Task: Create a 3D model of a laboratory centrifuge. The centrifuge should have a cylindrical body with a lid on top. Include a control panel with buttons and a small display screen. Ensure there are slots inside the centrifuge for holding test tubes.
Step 75:
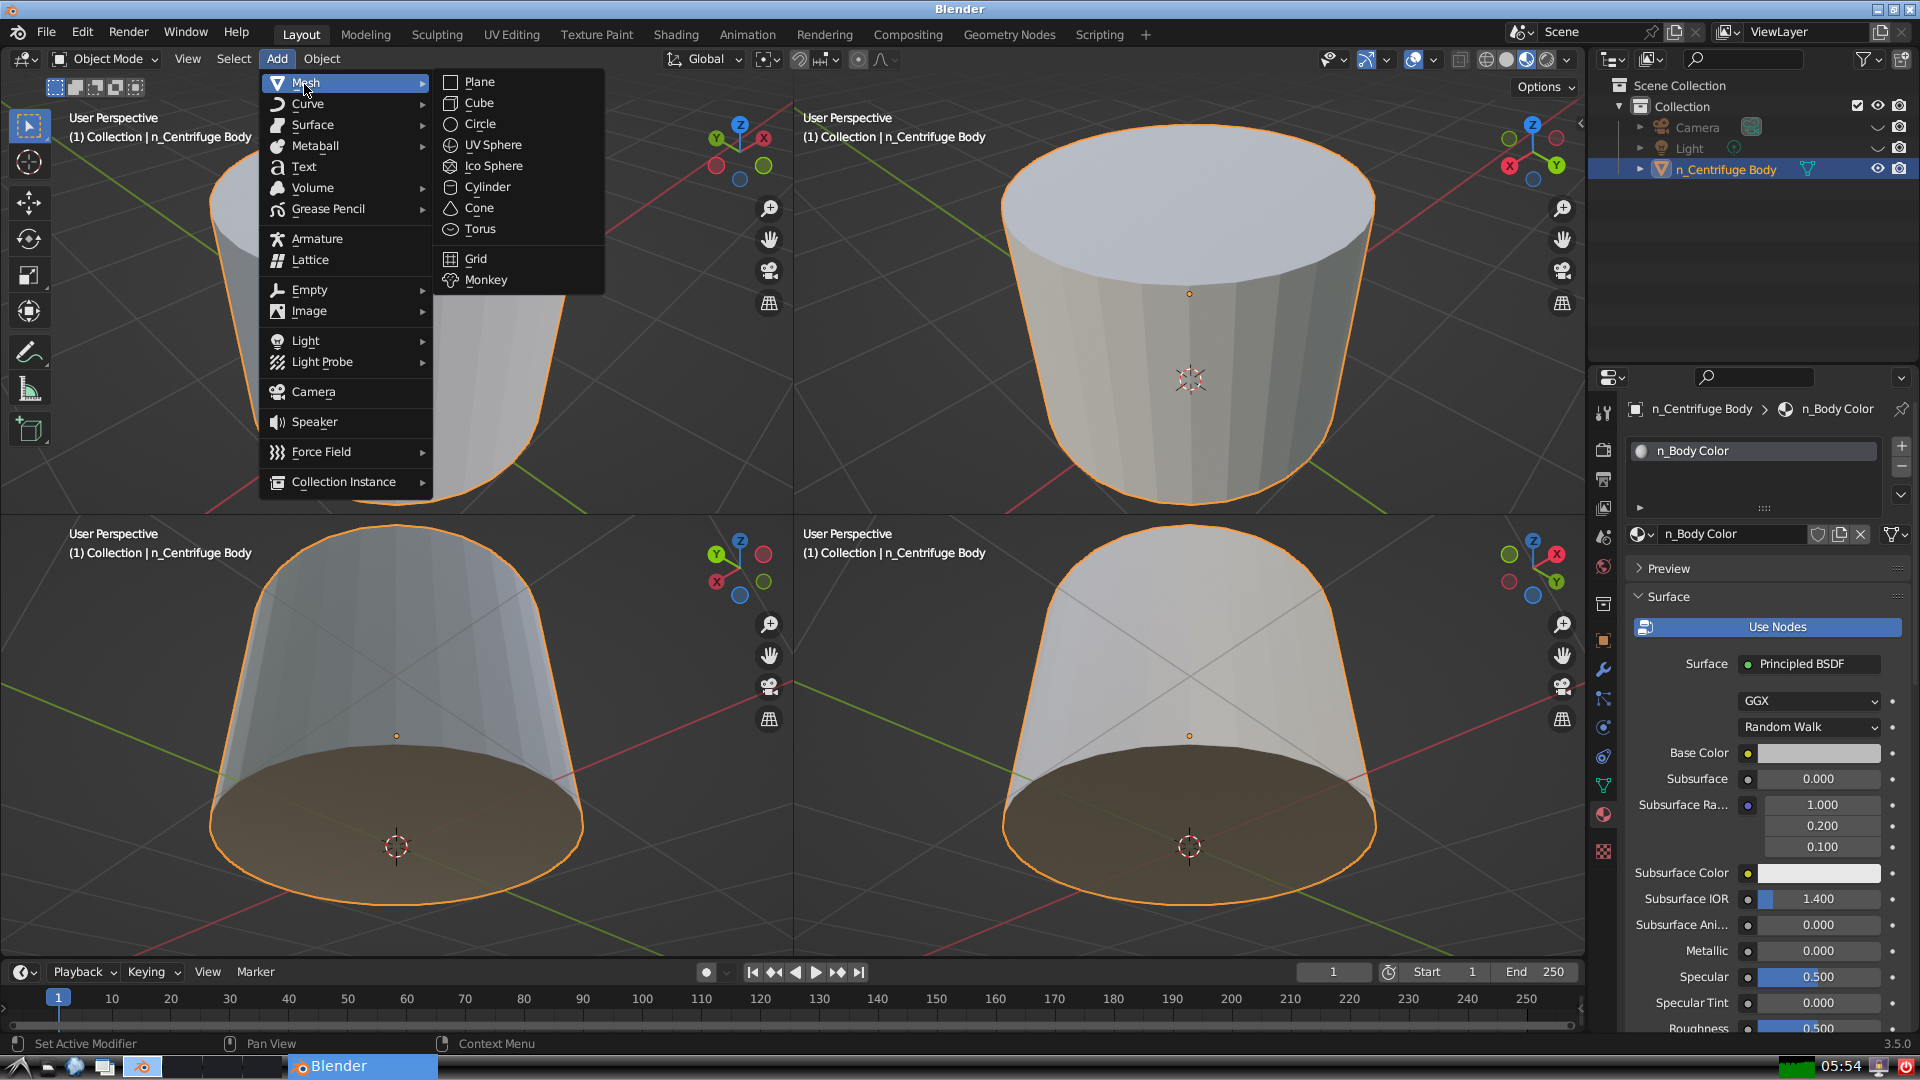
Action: {"mouse_move": [499, 187]}